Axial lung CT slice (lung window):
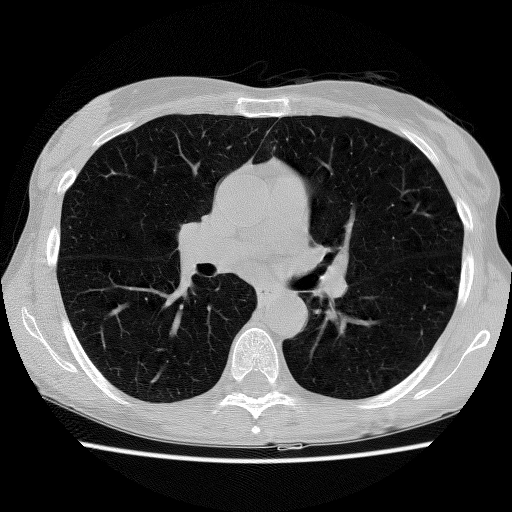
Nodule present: no